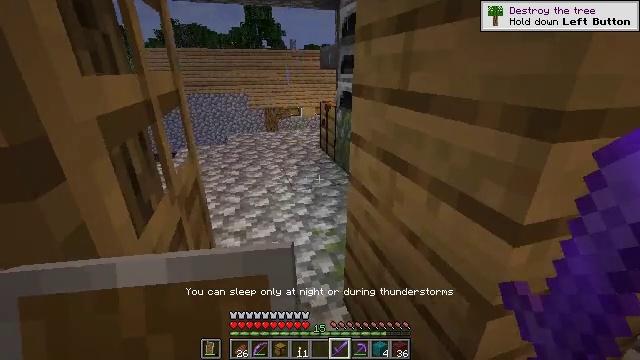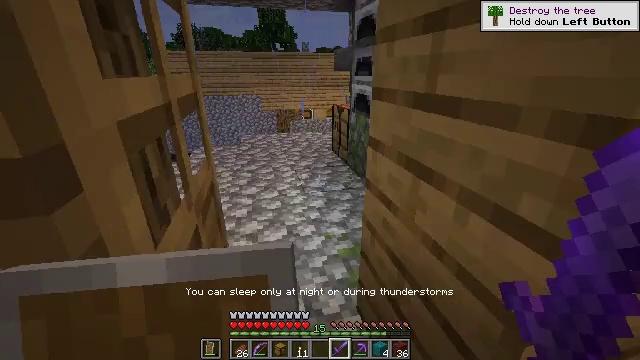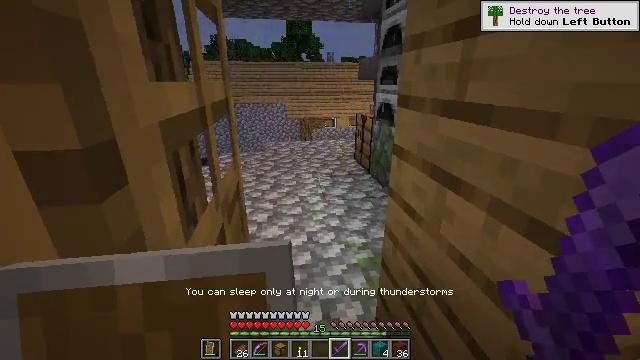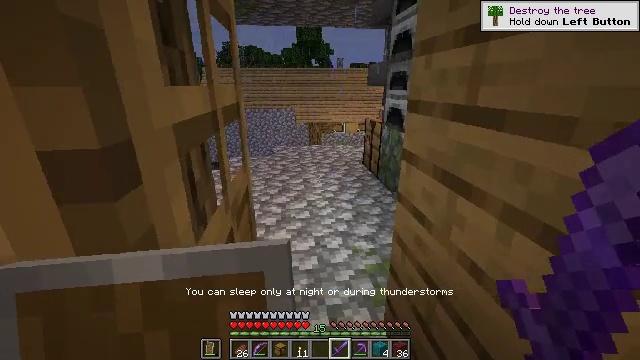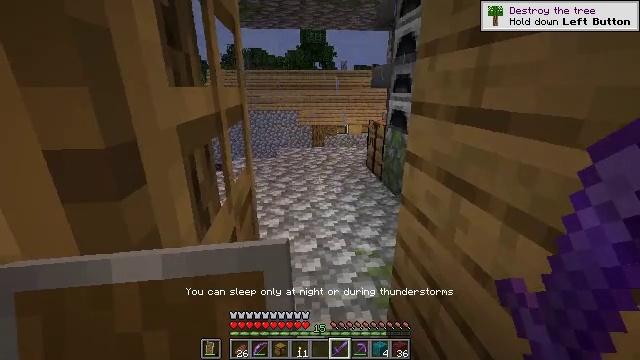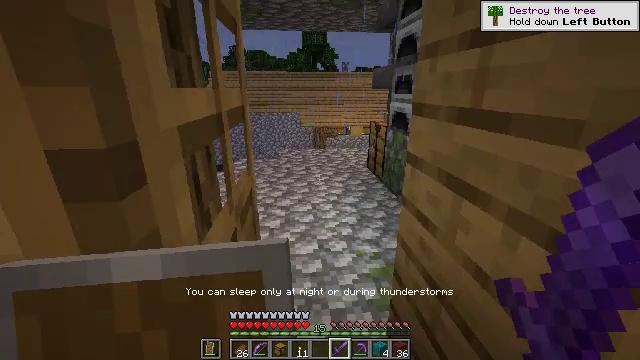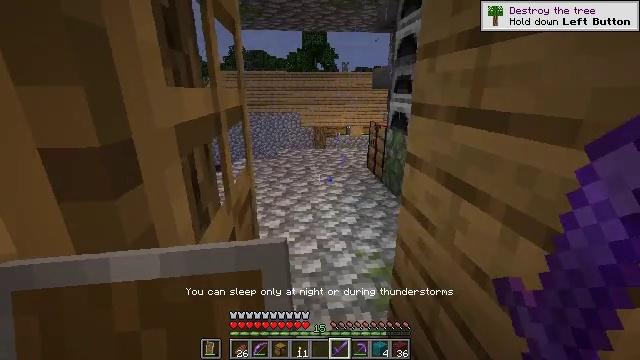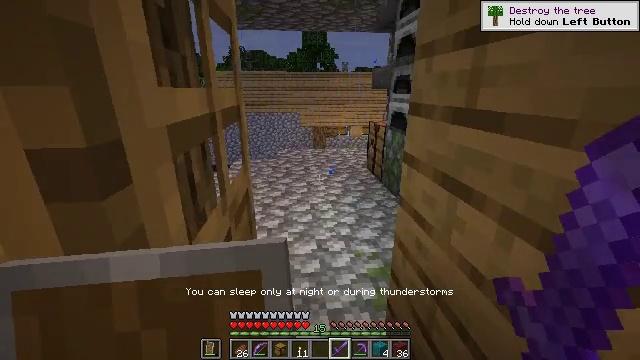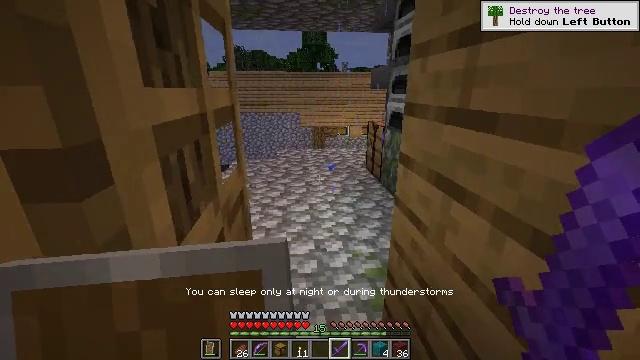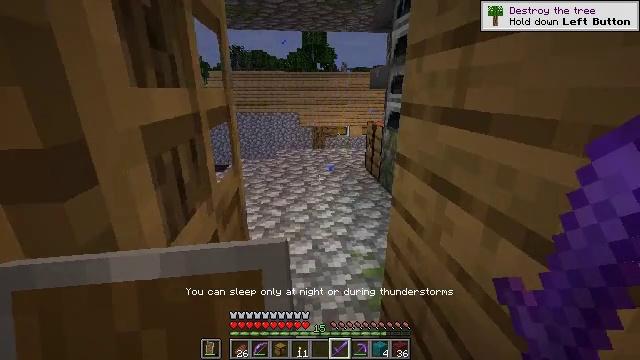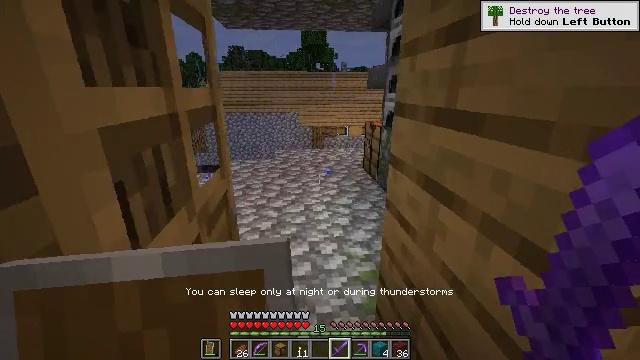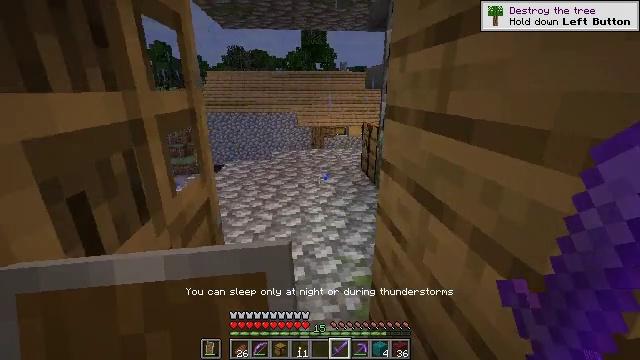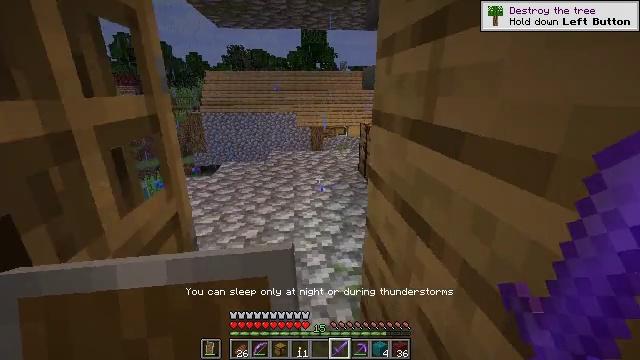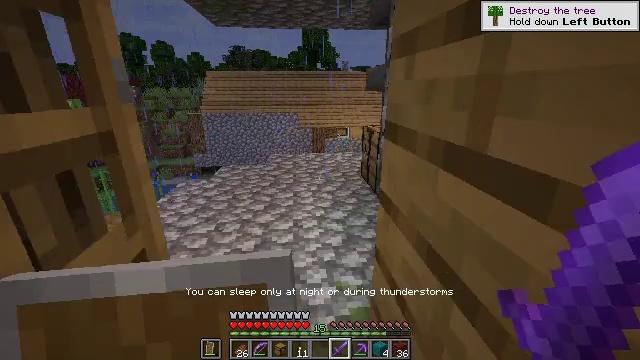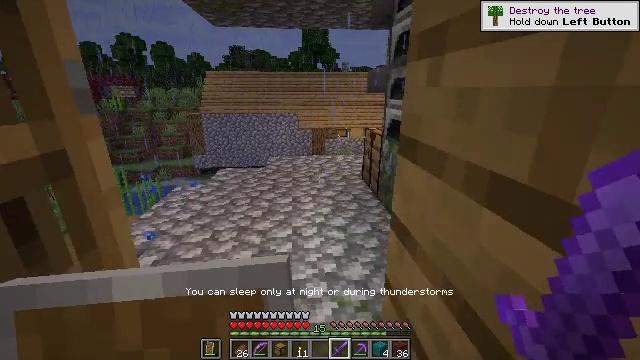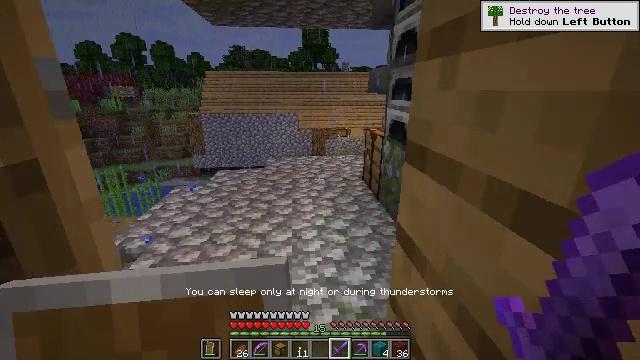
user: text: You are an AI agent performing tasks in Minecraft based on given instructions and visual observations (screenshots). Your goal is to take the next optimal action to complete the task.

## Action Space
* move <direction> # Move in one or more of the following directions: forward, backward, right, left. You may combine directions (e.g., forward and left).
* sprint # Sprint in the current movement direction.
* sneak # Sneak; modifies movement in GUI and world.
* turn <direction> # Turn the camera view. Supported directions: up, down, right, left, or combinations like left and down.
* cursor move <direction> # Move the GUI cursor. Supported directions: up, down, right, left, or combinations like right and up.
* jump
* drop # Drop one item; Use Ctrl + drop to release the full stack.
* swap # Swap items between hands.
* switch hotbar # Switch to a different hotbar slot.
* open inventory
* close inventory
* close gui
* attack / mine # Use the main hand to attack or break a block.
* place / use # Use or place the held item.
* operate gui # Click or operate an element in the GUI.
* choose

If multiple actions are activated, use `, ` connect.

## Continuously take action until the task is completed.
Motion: motion action
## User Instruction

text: Craft an ender eye in the crafting table.
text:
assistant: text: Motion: turn left
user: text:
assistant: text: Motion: turn left and up
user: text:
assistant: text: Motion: turn left and up
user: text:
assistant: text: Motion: no_op
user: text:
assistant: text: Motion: no_op
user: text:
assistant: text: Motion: move forward
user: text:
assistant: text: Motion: move forward
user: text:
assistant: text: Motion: move forward
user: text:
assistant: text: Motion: move forward
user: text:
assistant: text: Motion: move forward and move right
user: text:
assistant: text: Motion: move forward and move right
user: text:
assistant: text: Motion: move forward and move right
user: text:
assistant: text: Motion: move forward and move right
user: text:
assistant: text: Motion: move forward
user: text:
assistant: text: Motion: move forward
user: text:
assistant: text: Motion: move forward
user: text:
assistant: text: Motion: move forward
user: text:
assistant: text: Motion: move forward
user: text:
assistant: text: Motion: move forward
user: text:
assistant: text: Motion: move forward
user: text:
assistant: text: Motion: move forward
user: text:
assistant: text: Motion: move forward
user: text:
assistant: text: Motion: no_op
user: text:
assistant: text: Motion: no_op
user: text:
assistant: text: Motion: no_op
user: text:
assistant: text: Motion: move forward
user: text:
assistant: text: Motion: move forward
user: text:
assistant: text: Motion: no_op
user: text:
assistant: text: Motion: move forward
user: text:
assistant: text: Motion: move forward